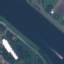
Land use / land cover: River